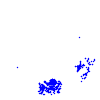
Particle: electron